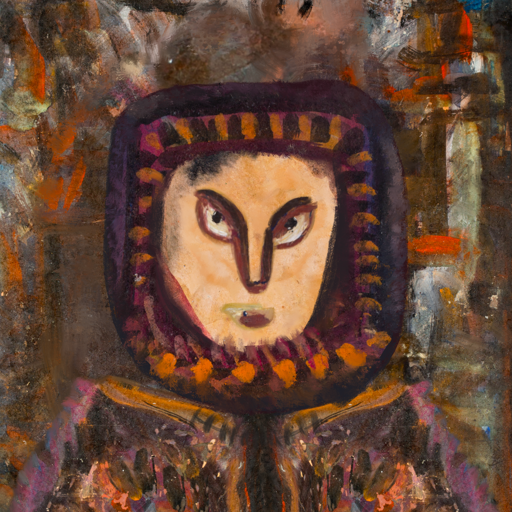
Background: GypsyQueen, Head And Neck Front: Childish, Face Front: After_Raid, Bust: Gypsy_Queen, Hair Front: Doll, Head Accessory: Blank, Second Necklace: Blank, Necklace: In_The_Sun, Baby: Blank